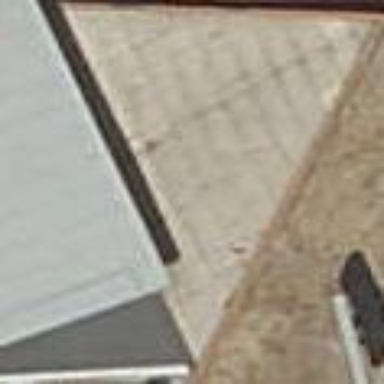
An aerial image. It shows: Industrial building.